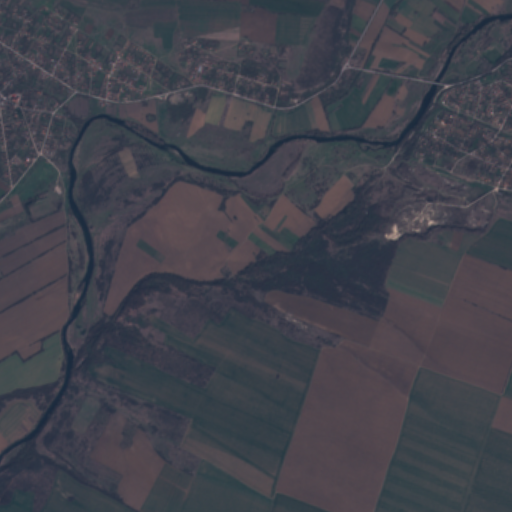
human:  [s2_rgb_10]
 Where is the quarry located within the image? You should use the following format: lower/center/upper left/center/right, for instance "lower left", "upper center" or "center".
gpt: The quarry is located in the upper right of the image.
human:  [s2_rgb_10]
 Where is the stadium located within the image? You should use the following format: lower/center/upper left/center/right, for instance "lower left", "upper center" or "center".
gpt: The stadium is located in the center left of the image.
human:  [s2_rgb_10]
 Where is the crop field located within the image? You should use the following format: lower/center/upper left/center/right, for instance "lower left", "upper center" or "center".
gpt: There is no crop field in the image.